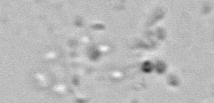
Label: Phaeocystis_debris